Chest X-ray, PA view. Patient: 50 years old, sex M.
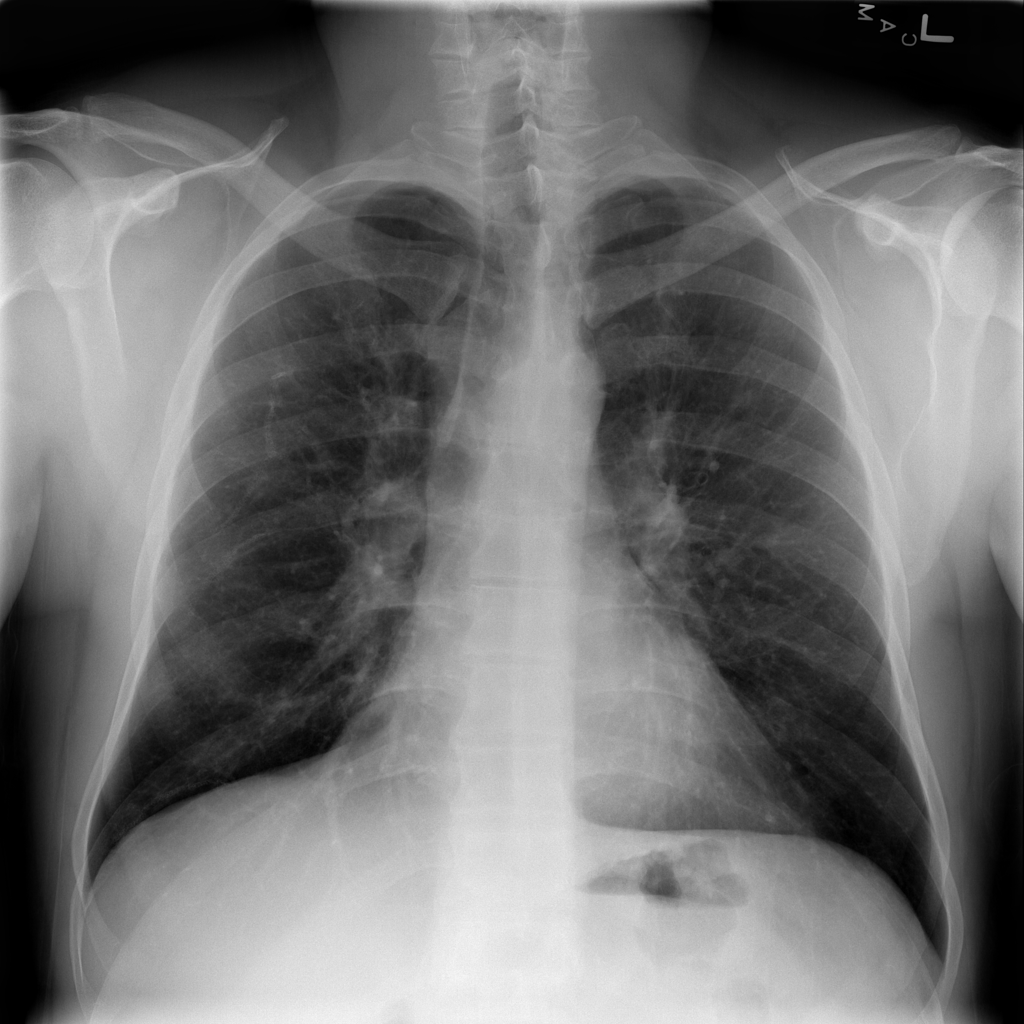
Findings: No Finding